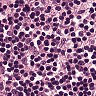
Metastatic tissue present: no